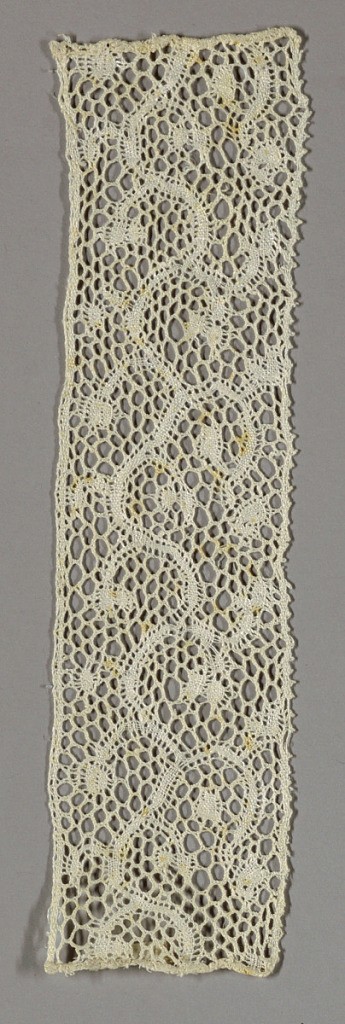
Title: Fragment
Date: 18th century
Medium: linen Technique: bobbin lace (Valenciennes ground)
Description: Band of Milanese-style lace in a scroll pattern.